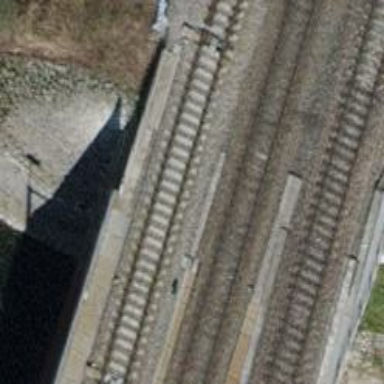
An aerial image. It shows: Railway bridge with electrified contact lines. This bridge is part of railway siding.